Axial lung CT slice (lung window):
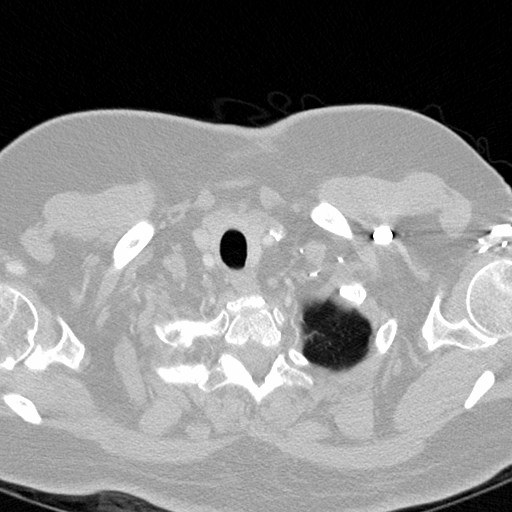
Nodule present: no